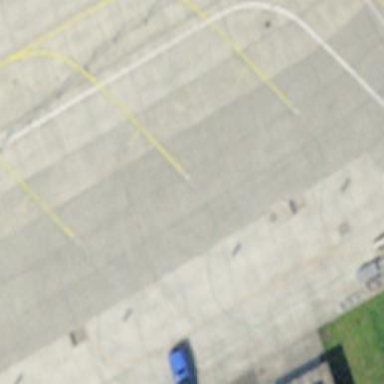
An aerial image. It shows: Apron at the airport.